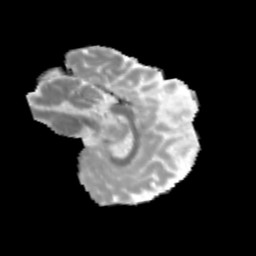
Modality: MD
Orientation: sagittal
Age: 12
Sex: female
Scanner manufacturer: siemens
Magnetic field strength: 3 T
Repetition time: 3.8 s
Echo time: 0.07 s